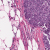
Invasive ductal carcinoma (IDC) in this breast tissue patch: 0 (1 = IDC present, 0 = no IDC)